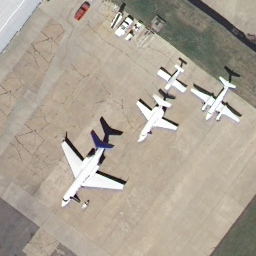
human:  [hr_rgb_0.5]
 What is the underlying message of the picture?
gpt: airplane